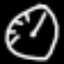
Label: clock